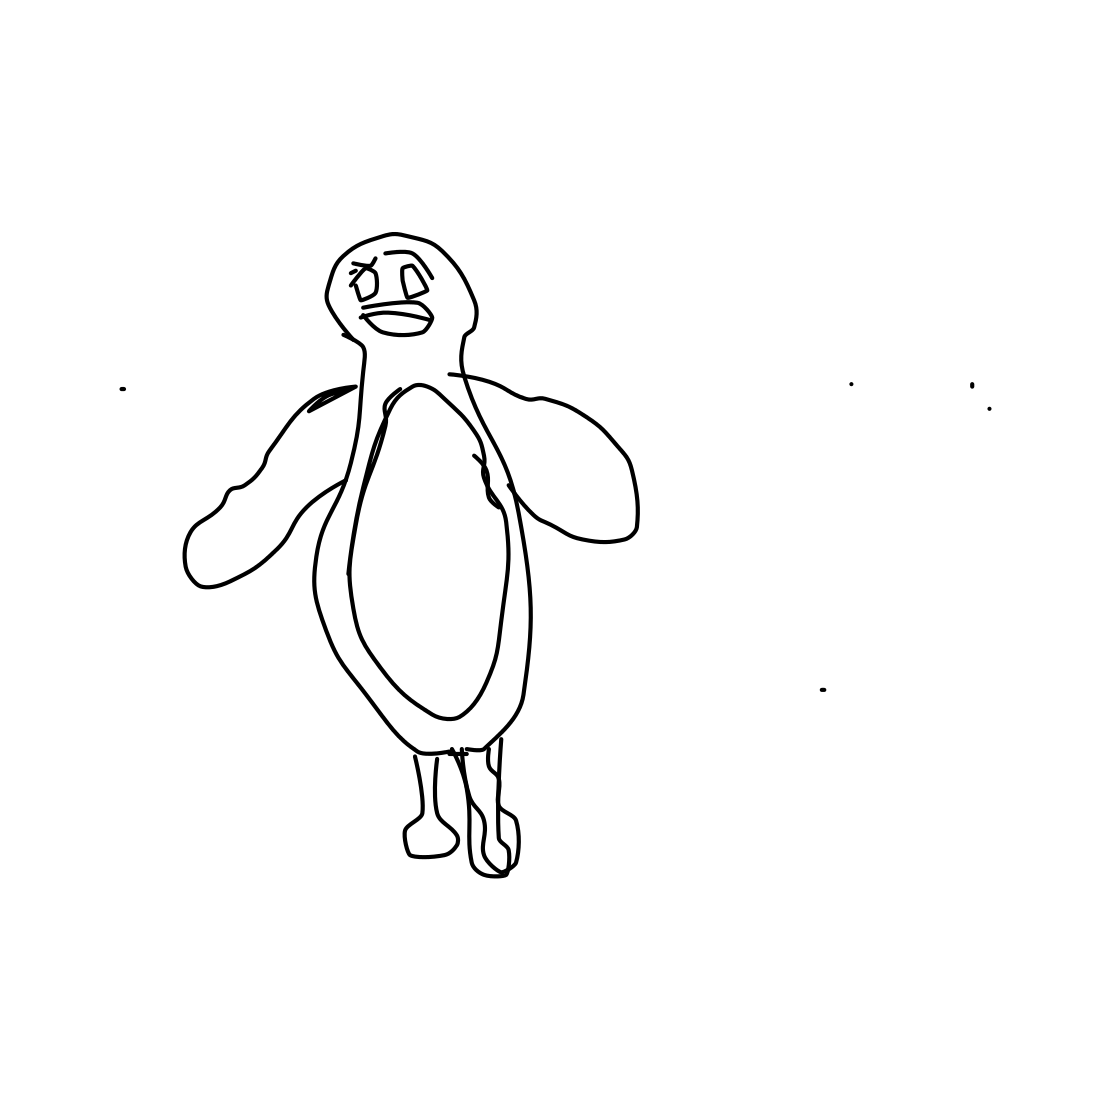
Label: penguin